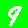
Digit: 9